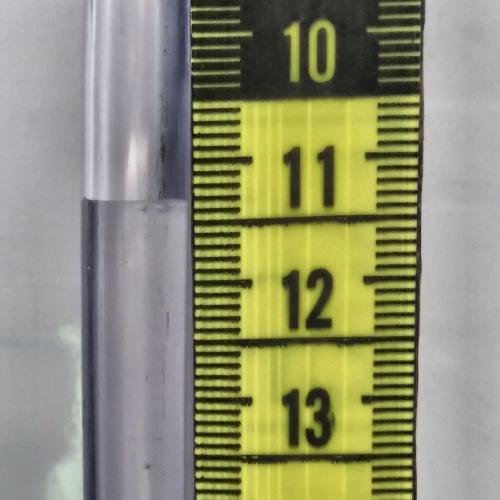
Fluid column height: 11.3 cm